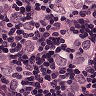
Metastatic tissue present: yes